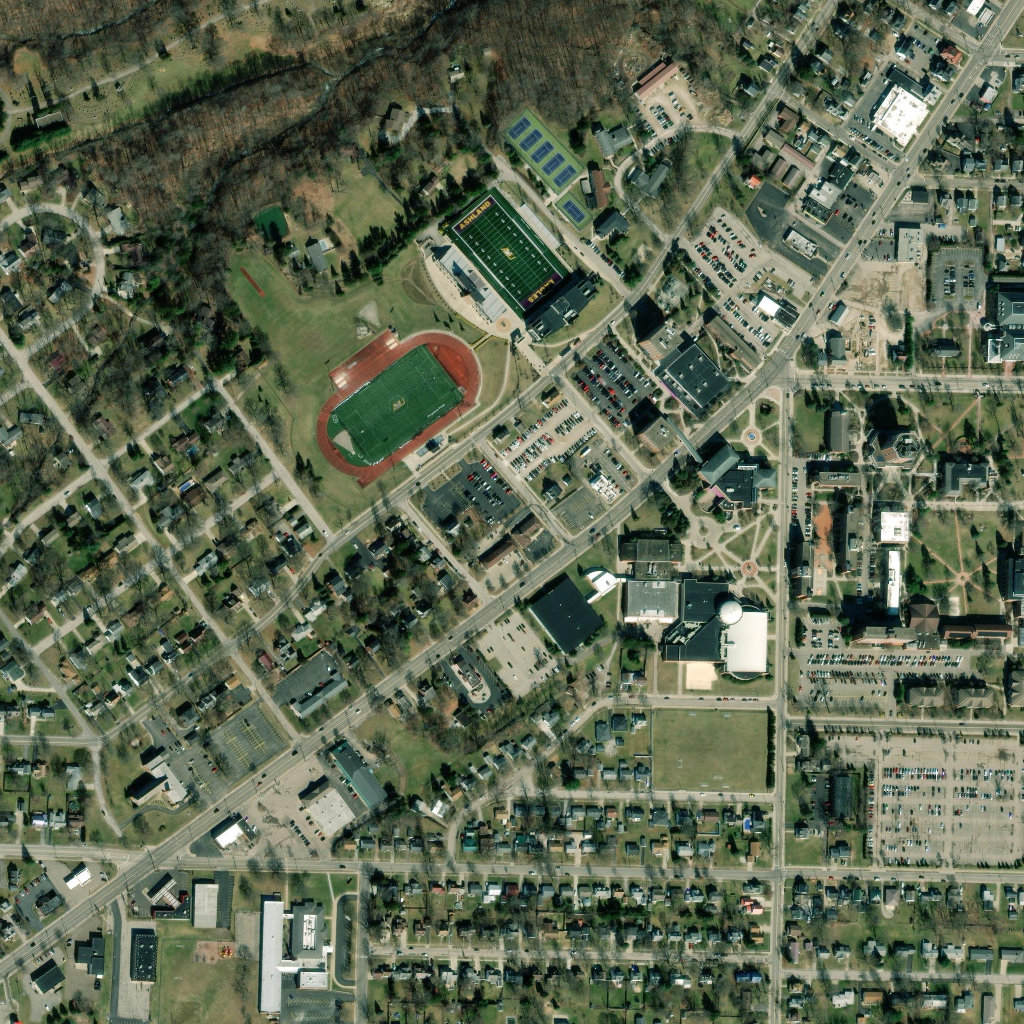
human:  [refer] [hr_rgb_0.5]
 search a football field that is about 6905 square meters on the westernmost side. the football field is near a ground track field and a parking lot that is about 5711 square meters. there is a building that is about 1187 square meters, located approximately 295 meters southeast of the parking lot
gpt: <box>[[33, 33, 45, 45, 0]]</box>

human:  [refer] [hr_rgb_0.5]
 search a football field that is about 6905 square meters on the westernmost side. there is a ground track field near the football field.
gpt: <box>[[33, 33, 45, 45, 0]]</box>